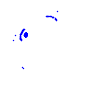
Particle: electron